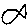
Label: fish